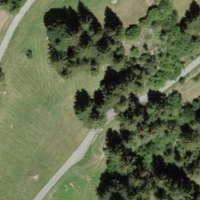
EUNIS habitat code: 48
Species observed at this site:
Geranium sanguineum